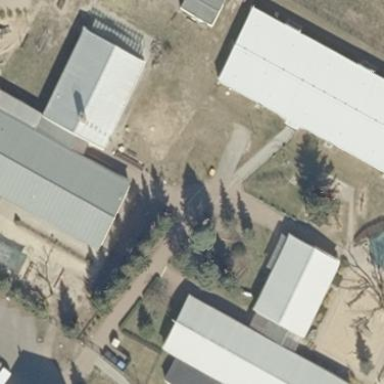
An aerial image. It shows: Kindergarten.